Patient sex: M
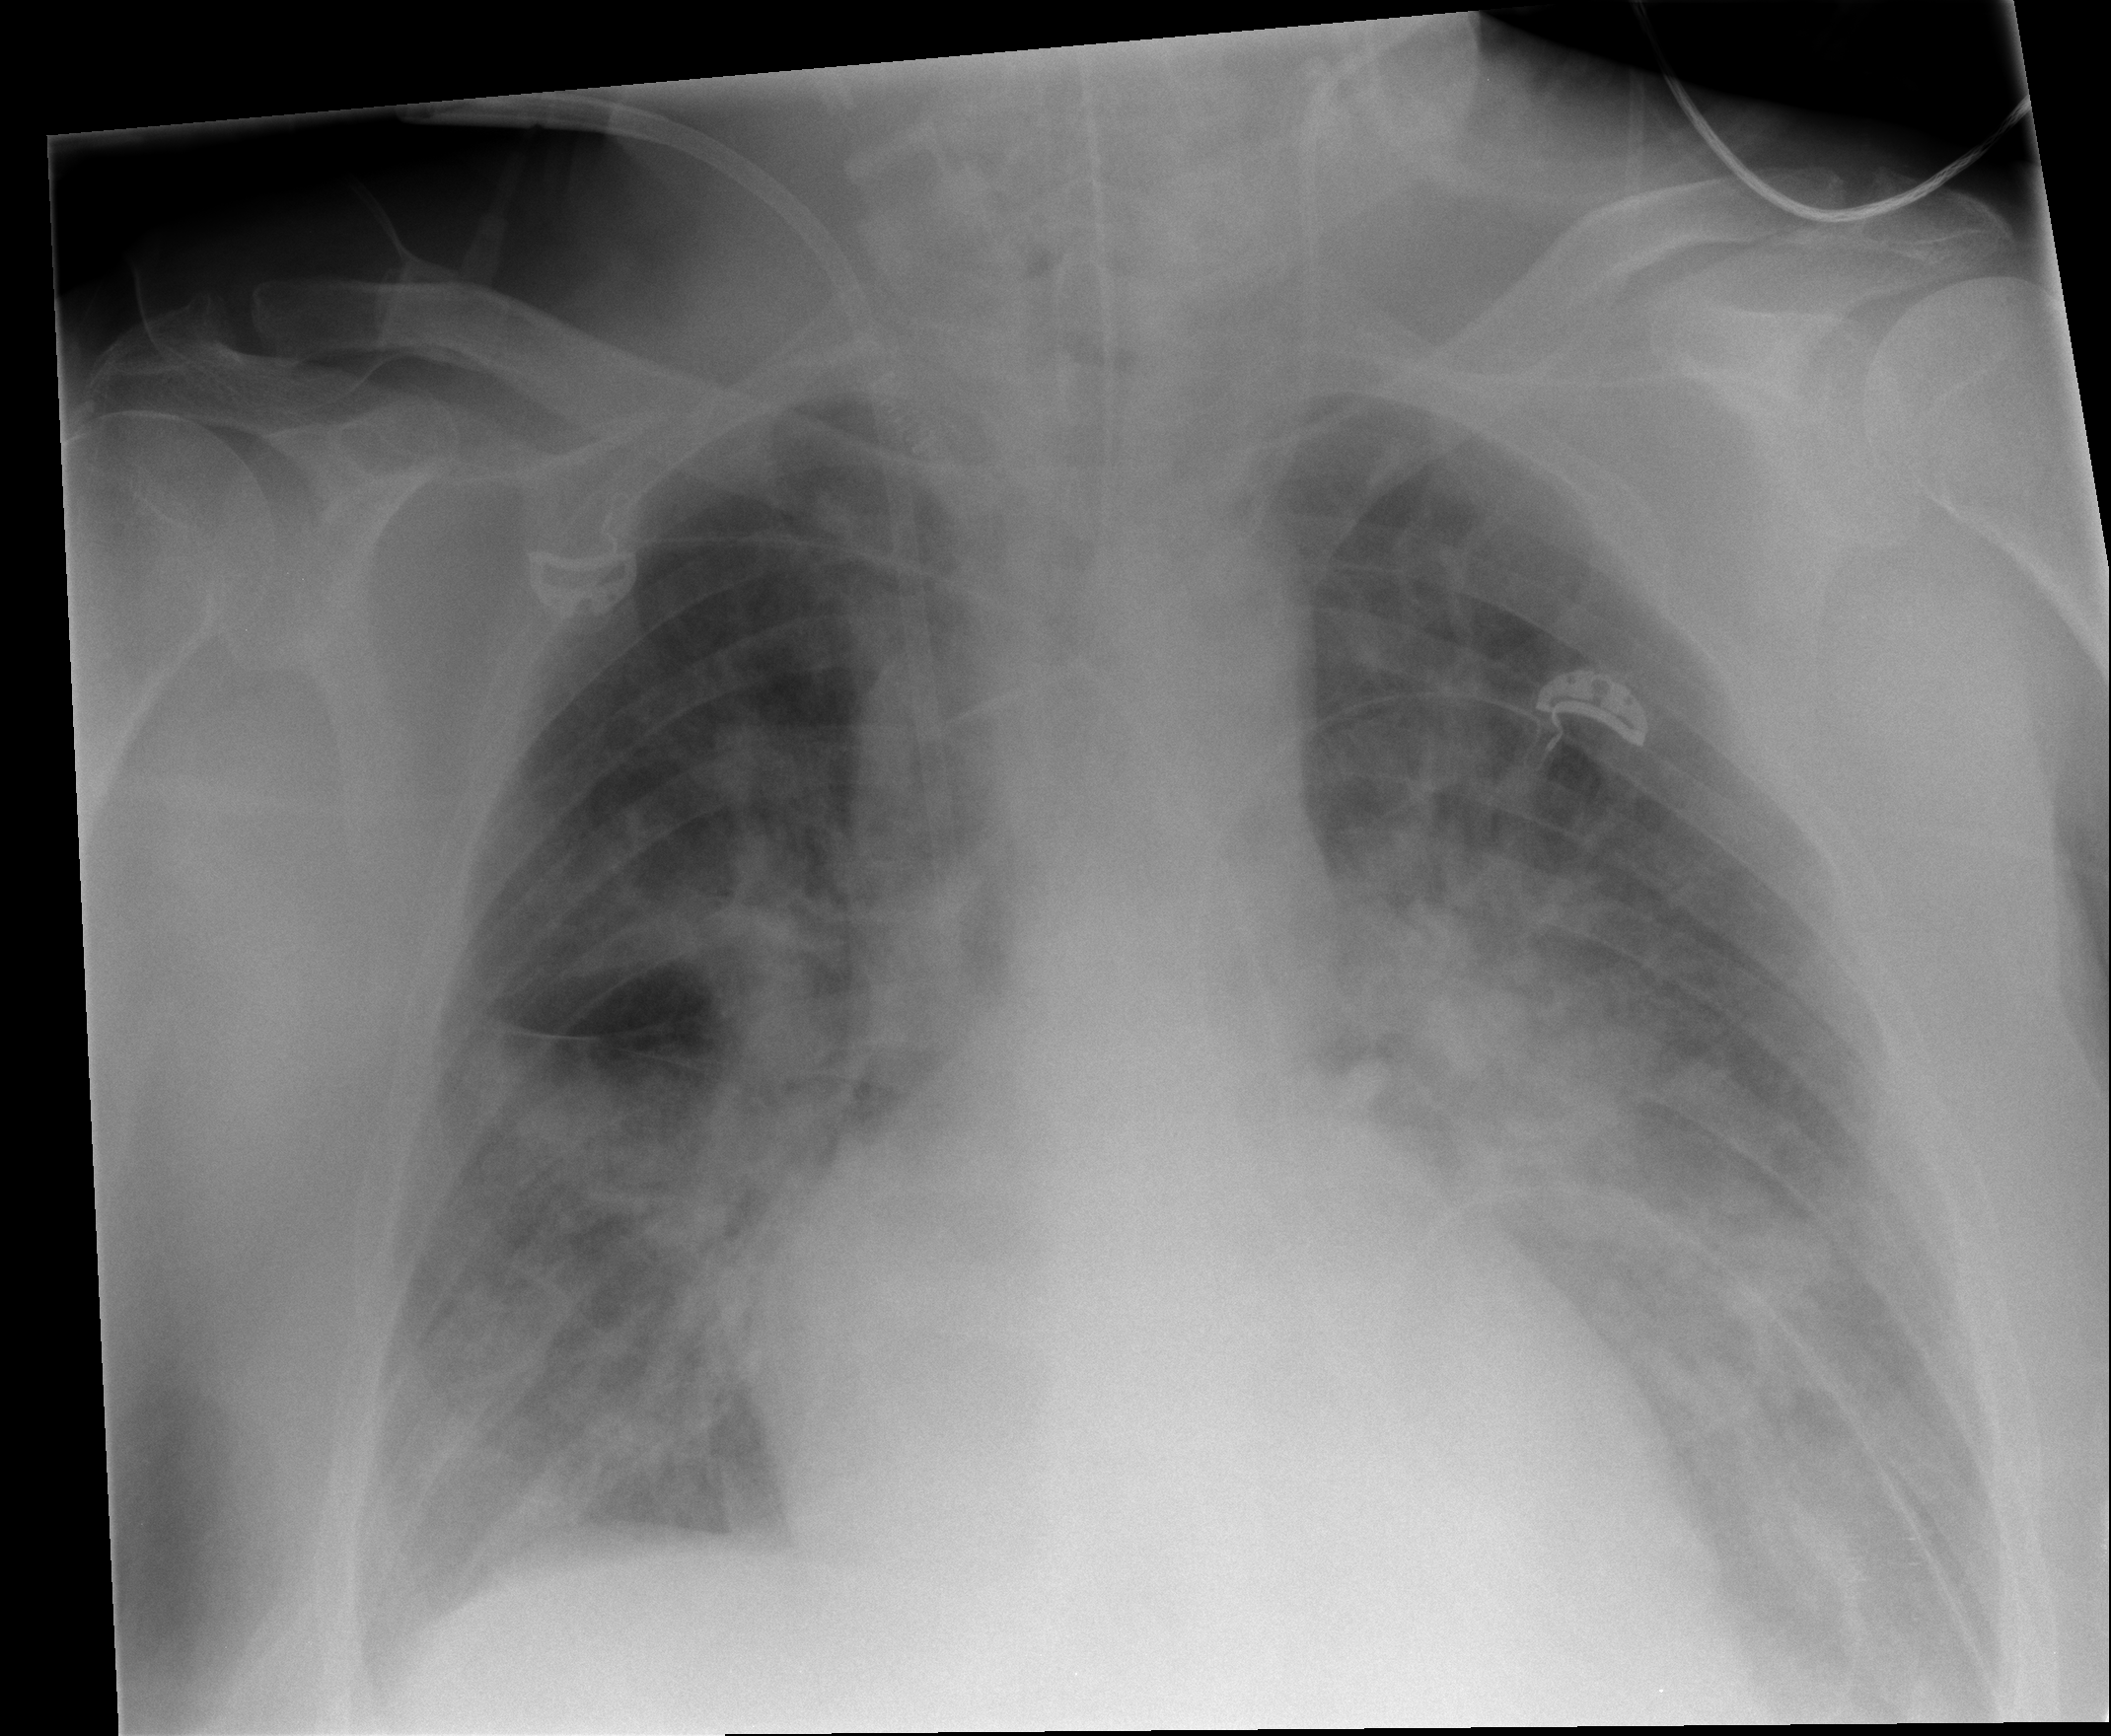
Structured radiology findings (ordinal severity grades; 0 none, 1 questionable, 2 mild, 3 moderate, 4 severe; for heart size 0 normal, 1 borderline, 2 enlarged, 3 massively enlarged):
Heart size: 2
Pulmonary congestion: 3
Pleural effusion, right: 1
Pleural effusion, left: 2
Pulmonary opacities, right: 3
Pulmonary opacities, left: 3
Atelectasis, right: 1
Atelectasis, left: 2